Question: I'm trying to run a javascript file in Gitbash but getting this error.
'''
$ node chrome-devtools-autosave-server/index.js
sh.exe": node: command not found
'''

How to solve this?
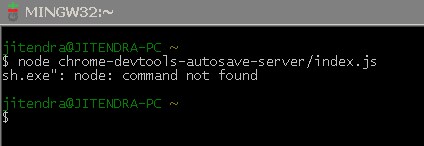
Answer: Node is not 'visible' in MINGW32 by default, only in the Windows Command Terminal. Same goes for npm.
How to add it (if you have Node installed), <URL>:
> MSYS uses a Bourne-like shell, hence
you can change the PATH using the export command.
The easiest way to add
something to the end of the PATH is with the command:'''
export PATH=$PATH:directory-to-add
'''
So you have to add the directory where Node is installed (probably something like C:\Program Files
odejs).